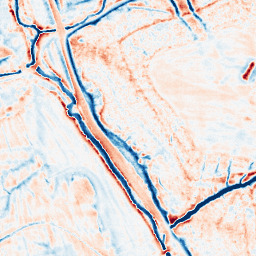
Category: edge_preserving
Decomposition family: guided
Decomposition parameters: radius: 4
eps: 0.001
Upsampling method: sinc_blackman
Upsampling parameters: scale: 4
kernel_size: 8
Upsampling scale: 4